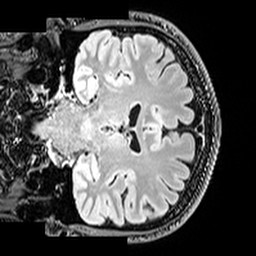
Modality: T2w
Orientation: coronal
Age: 47
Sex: male
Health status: healthy
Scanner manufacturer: siemens
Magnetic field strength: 3 T
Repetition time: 5 s
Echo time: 0.397 s